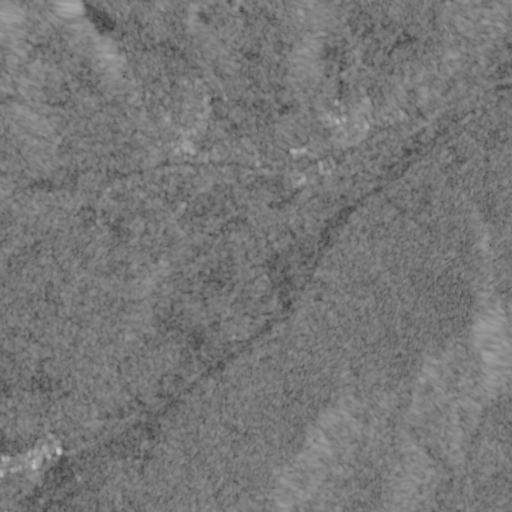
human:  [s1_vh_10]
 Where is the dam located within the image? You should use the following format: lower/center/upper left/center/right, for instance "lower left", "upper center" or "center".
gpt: The dam is located in the upper left of the image.
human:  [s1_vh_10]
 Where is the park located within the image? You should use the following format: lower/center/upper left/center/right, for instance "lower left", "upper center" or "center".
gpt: The park is located in the upper center of the image.
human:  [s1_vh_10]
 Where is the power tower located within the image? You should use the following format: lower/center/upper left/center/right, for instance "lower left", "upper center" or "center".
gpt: The power tower is located in the upper right of the image.
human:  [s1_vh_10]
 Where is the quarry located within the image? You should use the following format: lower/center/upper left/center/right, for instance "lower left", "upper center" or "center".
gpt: The quarry is located in the upper left of the image.
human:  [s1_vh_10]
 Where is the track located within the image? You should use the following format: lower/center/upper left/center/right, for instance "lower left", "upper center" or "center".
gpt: There is no track in the image.

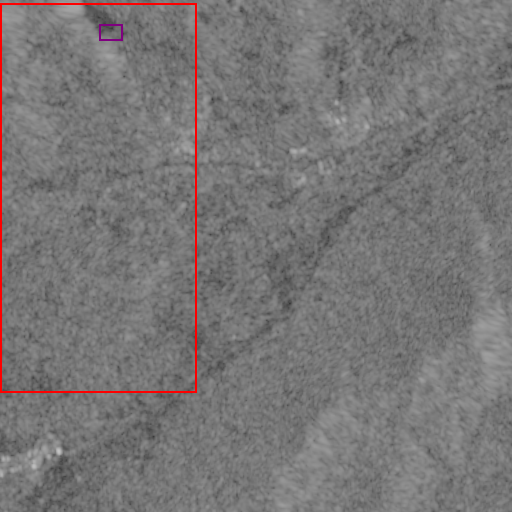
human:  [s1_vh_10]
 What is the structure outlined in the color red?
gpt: The structure outlined in red is a crop field.
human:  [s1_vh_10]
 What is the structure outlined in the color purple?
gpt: The structure outlined in purple is a dam.
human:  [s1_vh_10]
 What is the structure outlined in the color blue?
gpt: There is no blue outline.